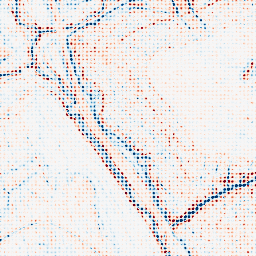
Category: edge_preserving
Decomposition family: bilateral
Decomposition parameters: d: 9
sigma_color: 50
sigma_space: 50
Upsampling method: sinc_hamming
Upsampling parameters: scale: 8
kernel_size: 4
Upsampling scale: 8